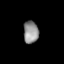
Tissue: lung
Cell type: Myeloid cells
Senescence score: 0.6865
Nuclear area (px): 330
Mean DAPI intensity: 144.012